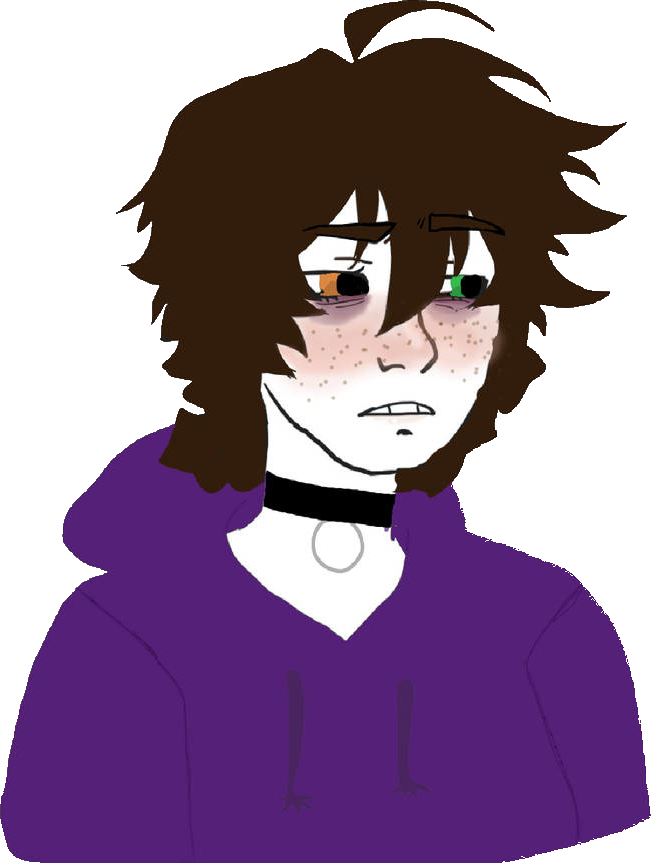
Label: 5_Twinkjak